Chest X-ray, PA view. Patient: 54 years old, sex F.
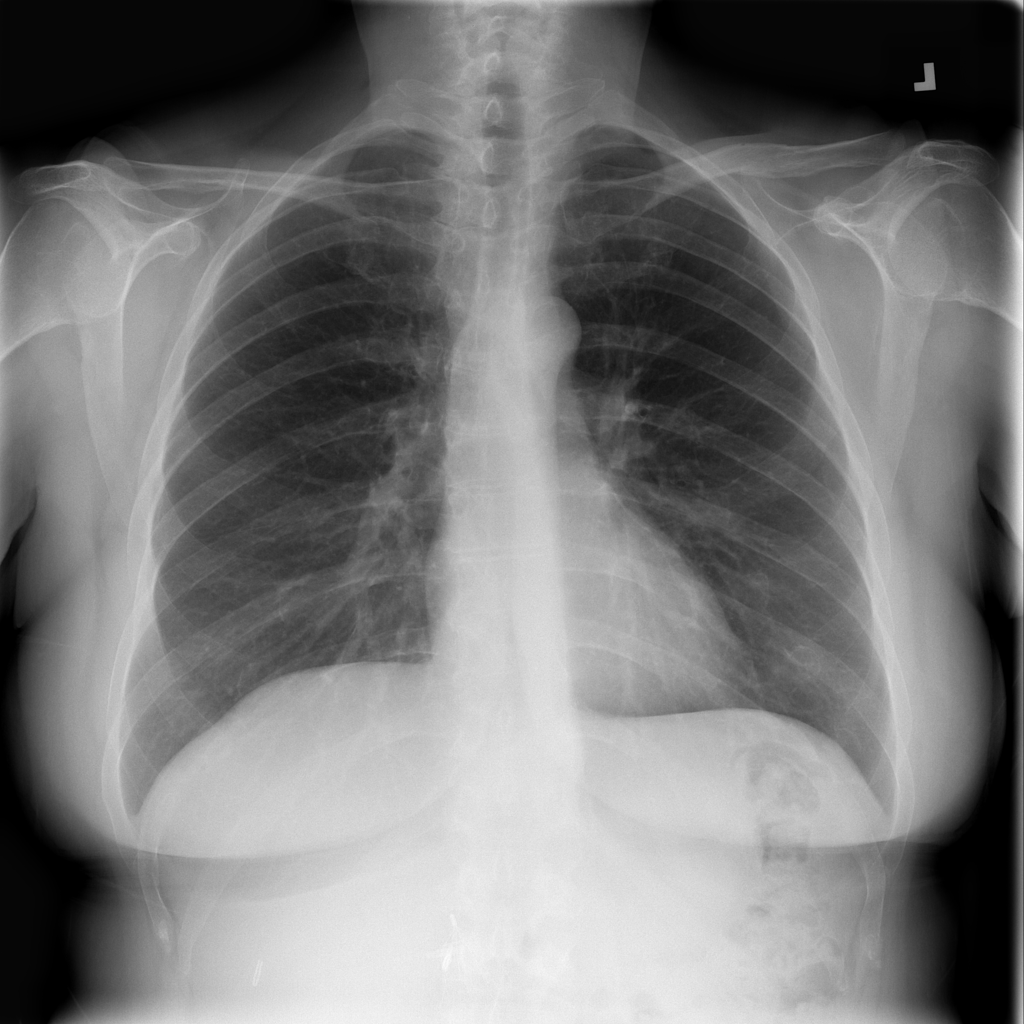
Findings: No Finding